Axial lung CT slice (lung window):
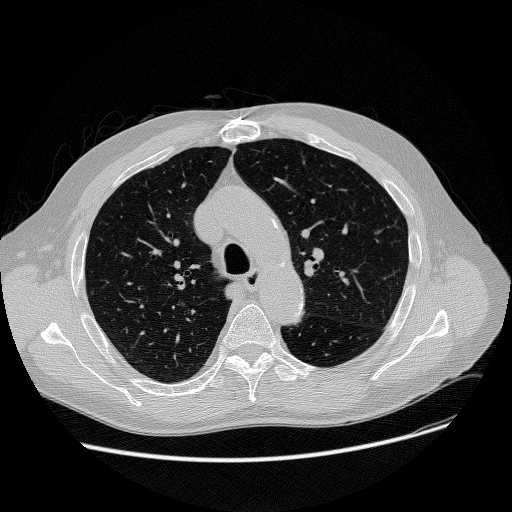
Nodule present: no